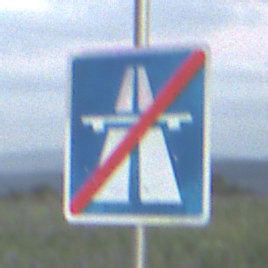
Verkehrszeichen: EndeAutbahn
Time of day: SunriseSunset
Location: Outdoor (Nature)
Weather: PartlyCloudy
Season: NotSpecified
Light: Natural